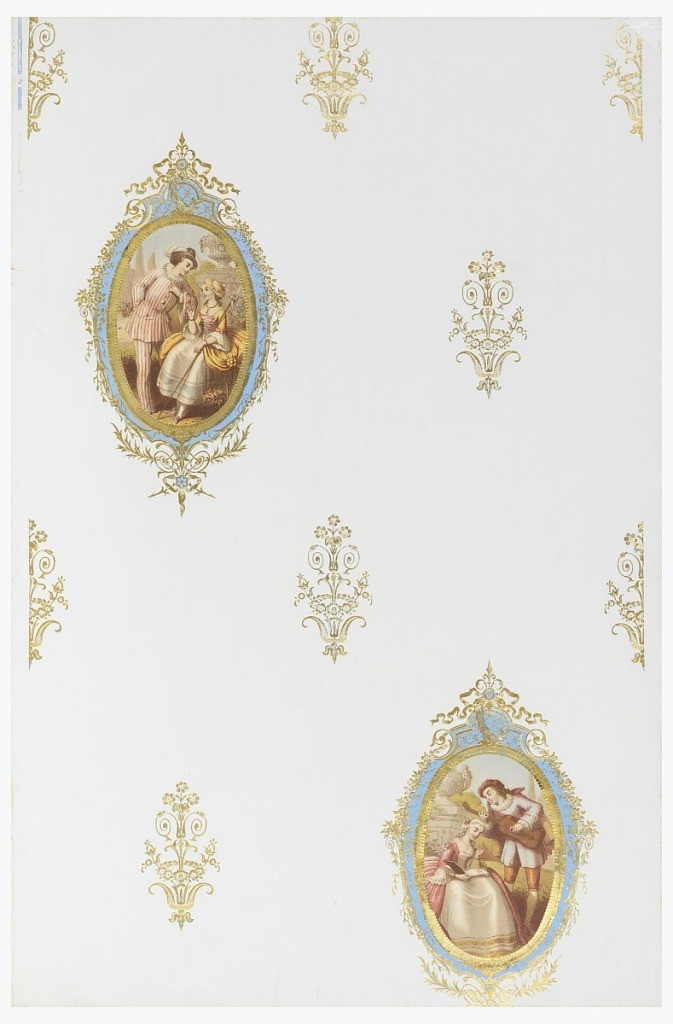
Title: Sidewall
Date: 1840s
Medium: Block-printed, applied lithograph, stamped foil
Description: Two vertical oval medallions, at upper left and lower right, enclosed by framework in neo-Louis XVI style. Printed in blue and over-stamped in gold; diagonally repeating foliate medallion enclosed applied color lithograph displaying woman in the costume of a shepherdess, and of a man in red and white striped clothing, against a garden in the background; lower right medallion encloses another lithograph representing the figure of a woman in costume of about 1770, and a man with a lute. Vertical rectangle.